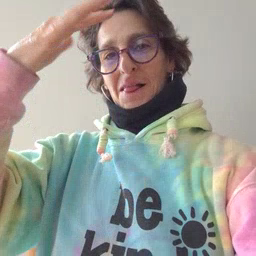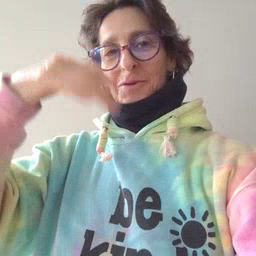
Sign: helicopter